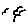
Label: bird